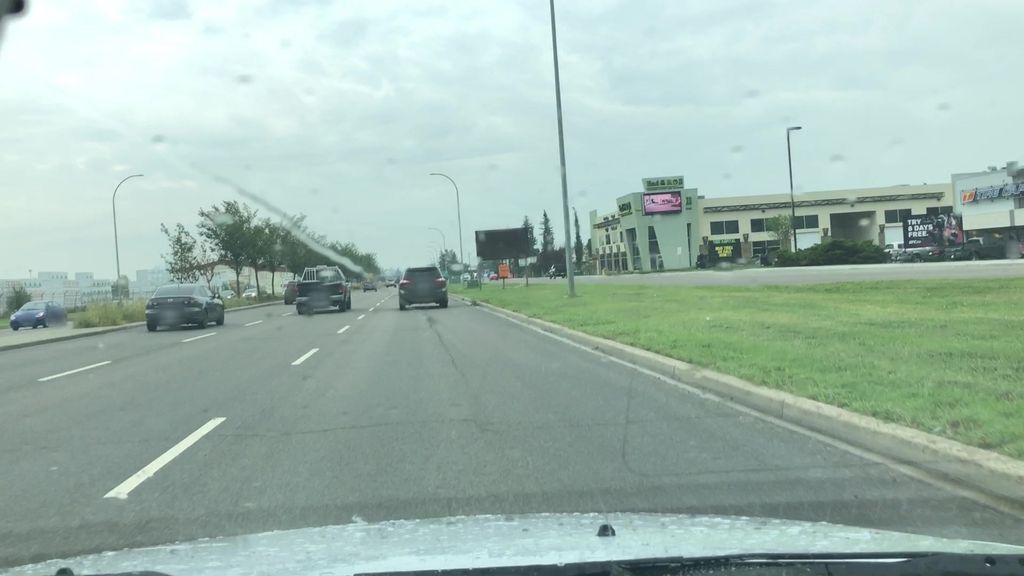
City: edmonton